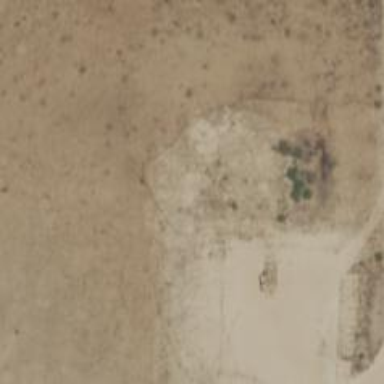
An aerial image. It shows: Wellsite with sandy terrain.